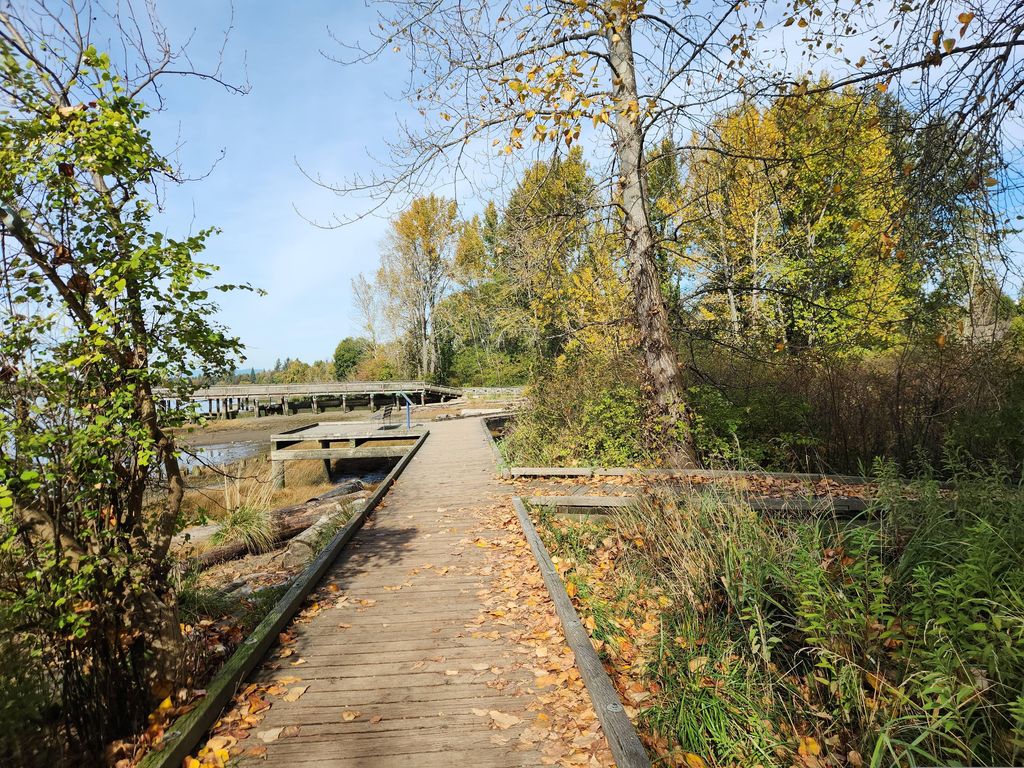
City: vancouver